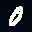
Label: 0